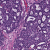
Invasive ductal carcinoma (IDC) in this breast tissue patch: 1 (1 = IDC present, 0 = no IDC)